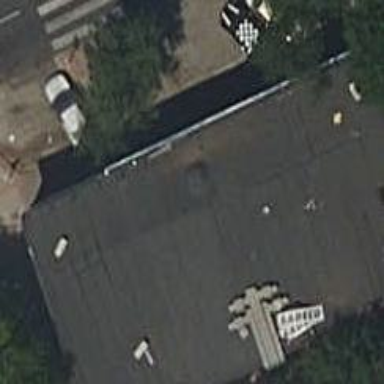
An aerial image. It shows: Car repair shop.